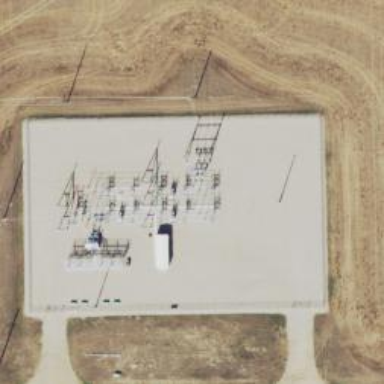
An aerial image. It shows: Switch used for power control.